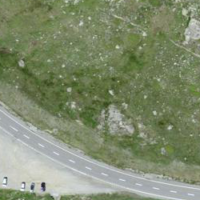
EUNIS habitat code: 26
Species observed at this site:
Chamaenerion angustifolium